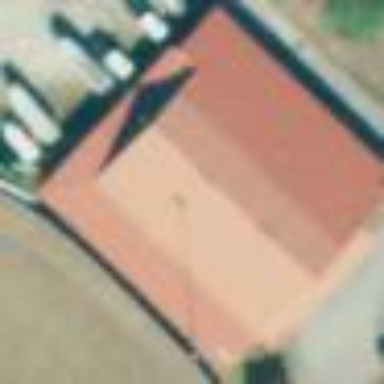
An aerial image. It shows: Greenhouse.